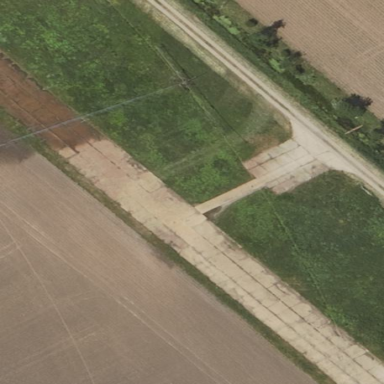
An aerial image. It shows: Farmyard with concrete surface.